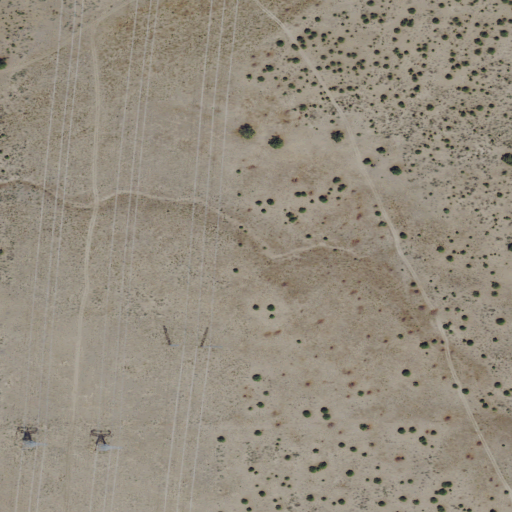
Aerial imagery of valley in Oregon named Dewies Canyon containing grassland, shrub, and open development